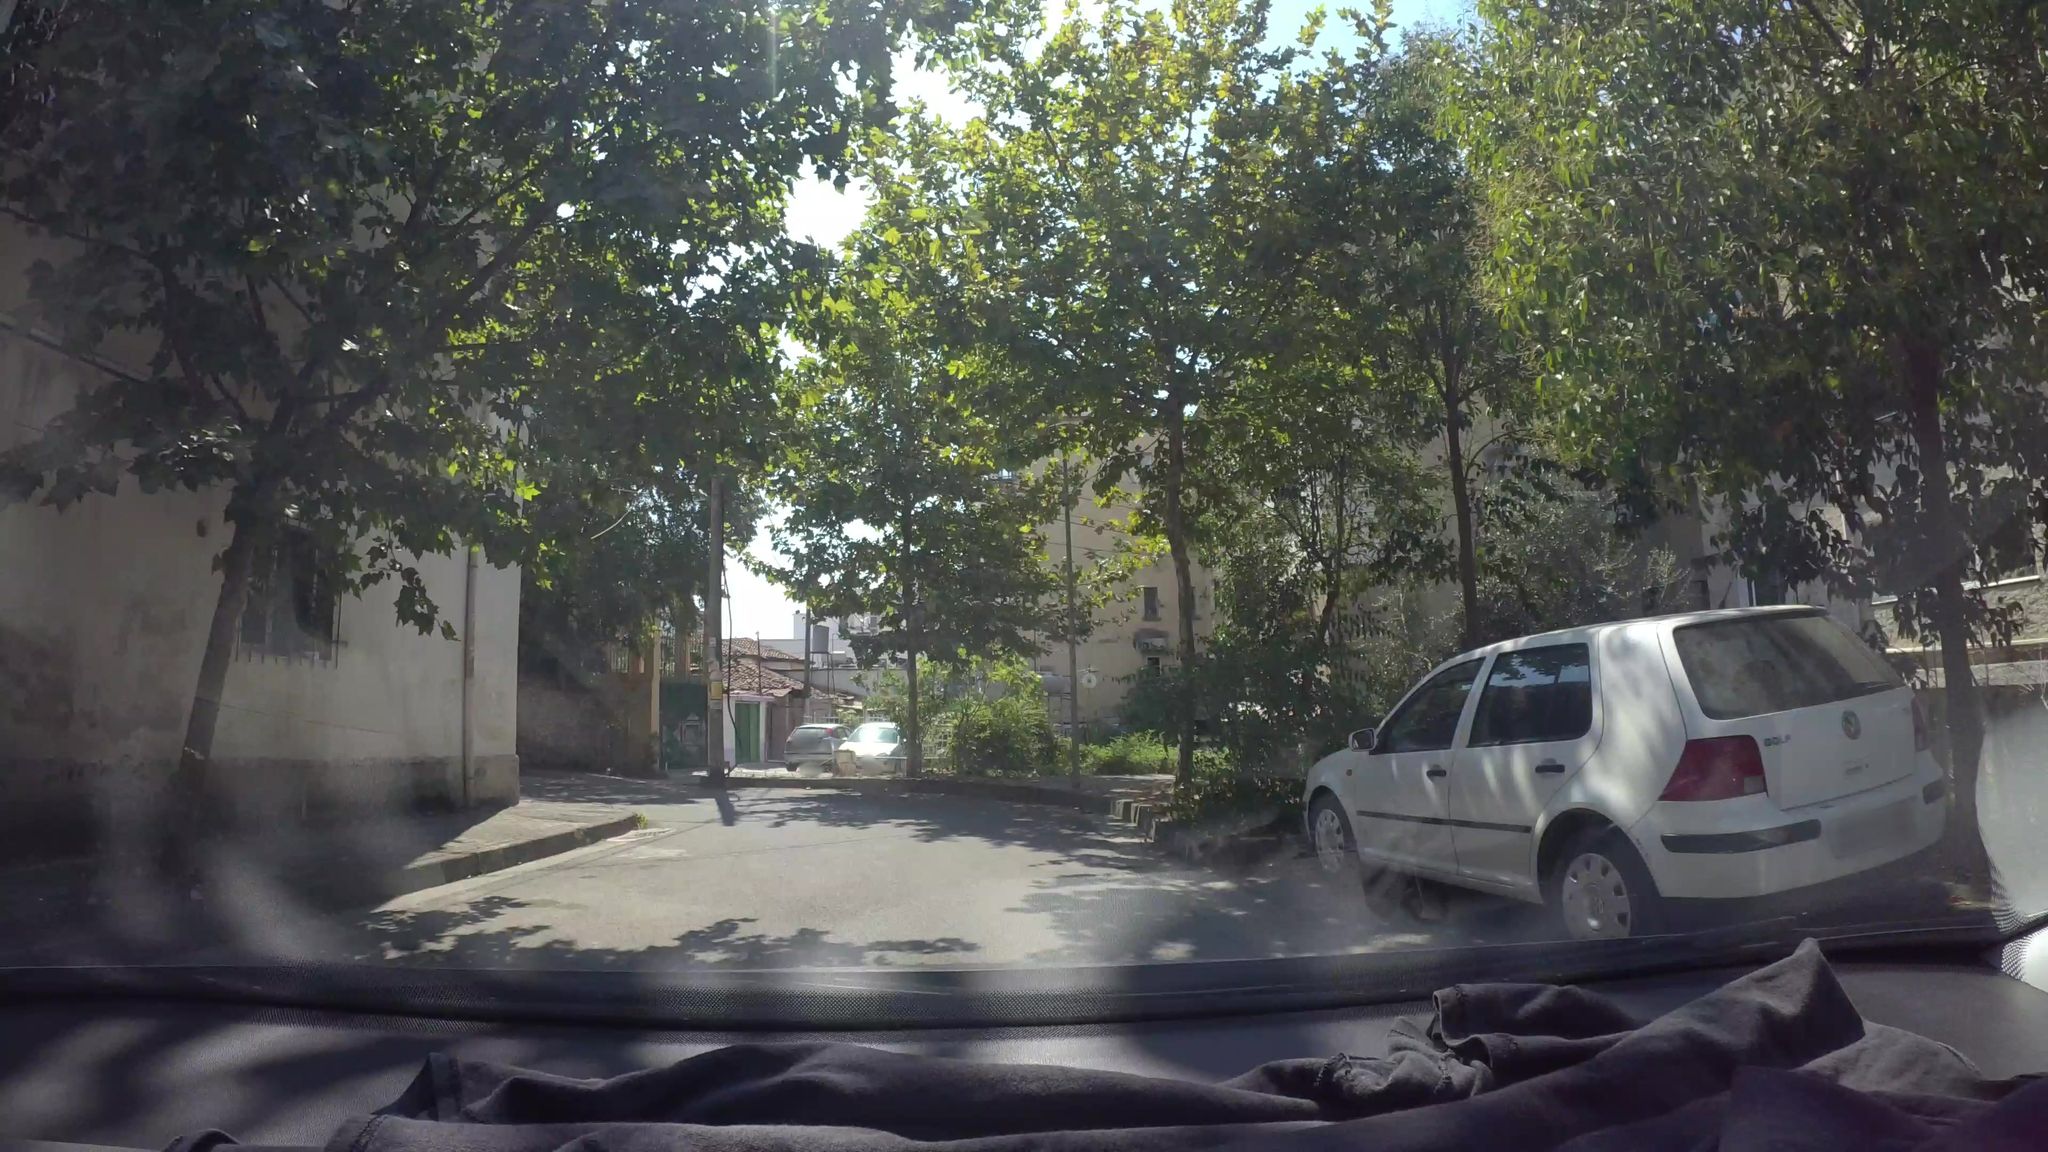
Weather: clear
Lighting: day
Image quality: good
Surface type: driving surface
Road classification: living_street
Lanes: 1
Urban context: urban centre
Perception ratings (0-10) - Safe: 2.03, Lively: 5.32, Beautiful: 2.84, Boring: 3.42, Depressing: 8.44, Wealthy: 6.16